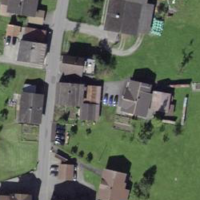
EUNIS habitat code: 54
Species observed at this site:
Papilio machaon
Muscicapa striata